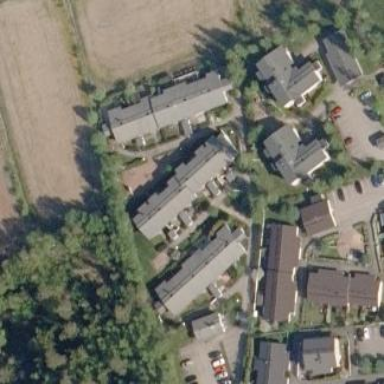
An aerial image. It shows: Residential terrace building.